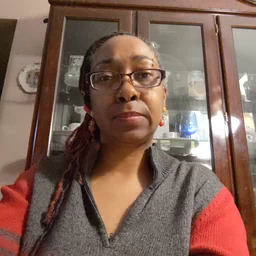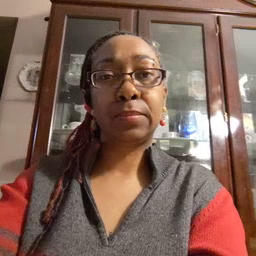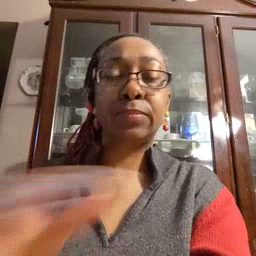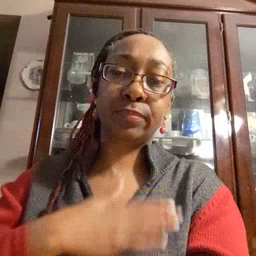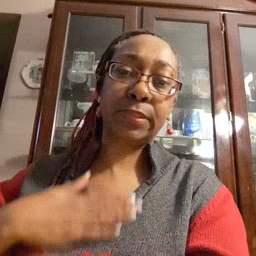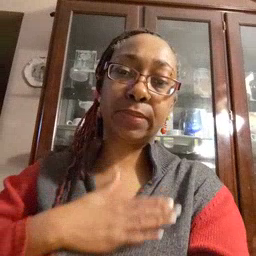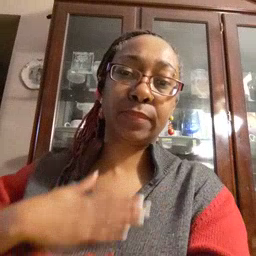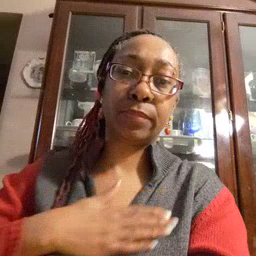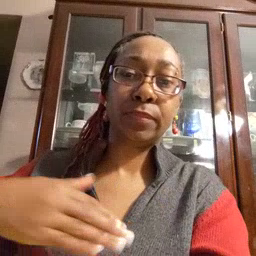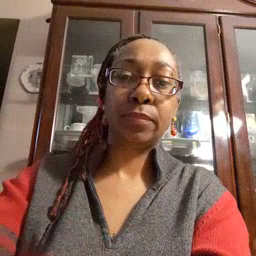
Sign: please